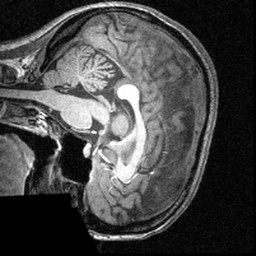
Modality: T1w
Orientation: sagittal
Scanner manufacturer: siemens
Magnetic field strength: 3 T
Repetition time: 1.57 s
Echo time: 0.00304 s